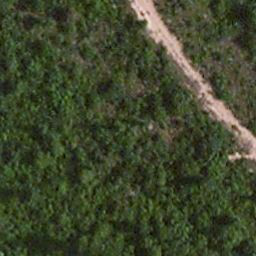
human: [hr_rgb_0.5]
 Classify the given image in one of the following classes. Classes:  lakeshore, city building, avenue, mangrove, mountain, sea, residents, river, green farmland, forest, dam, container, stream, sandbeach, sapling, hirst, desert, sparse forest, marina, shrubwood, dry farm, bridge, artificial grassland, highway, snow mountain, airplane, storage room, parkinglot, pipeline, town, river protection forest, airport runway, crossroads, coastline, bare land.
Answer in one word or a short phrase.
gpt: avenue